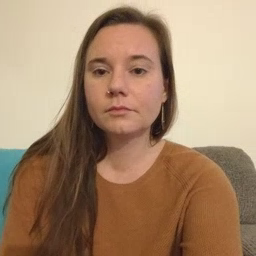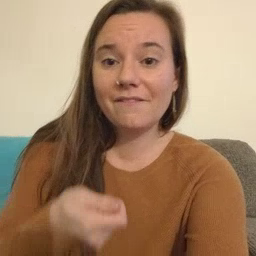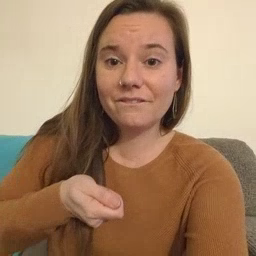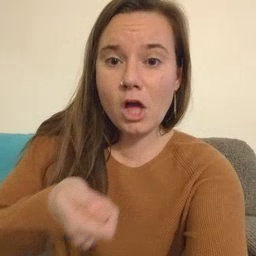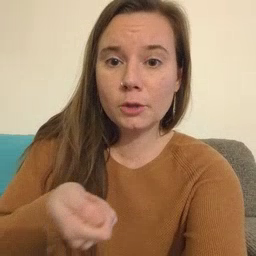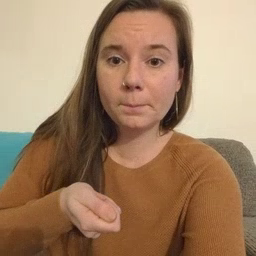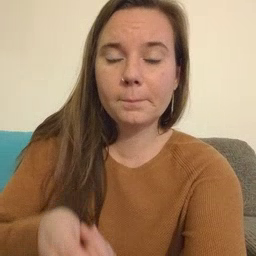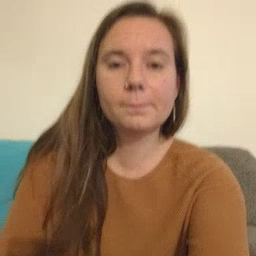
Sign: vacuum